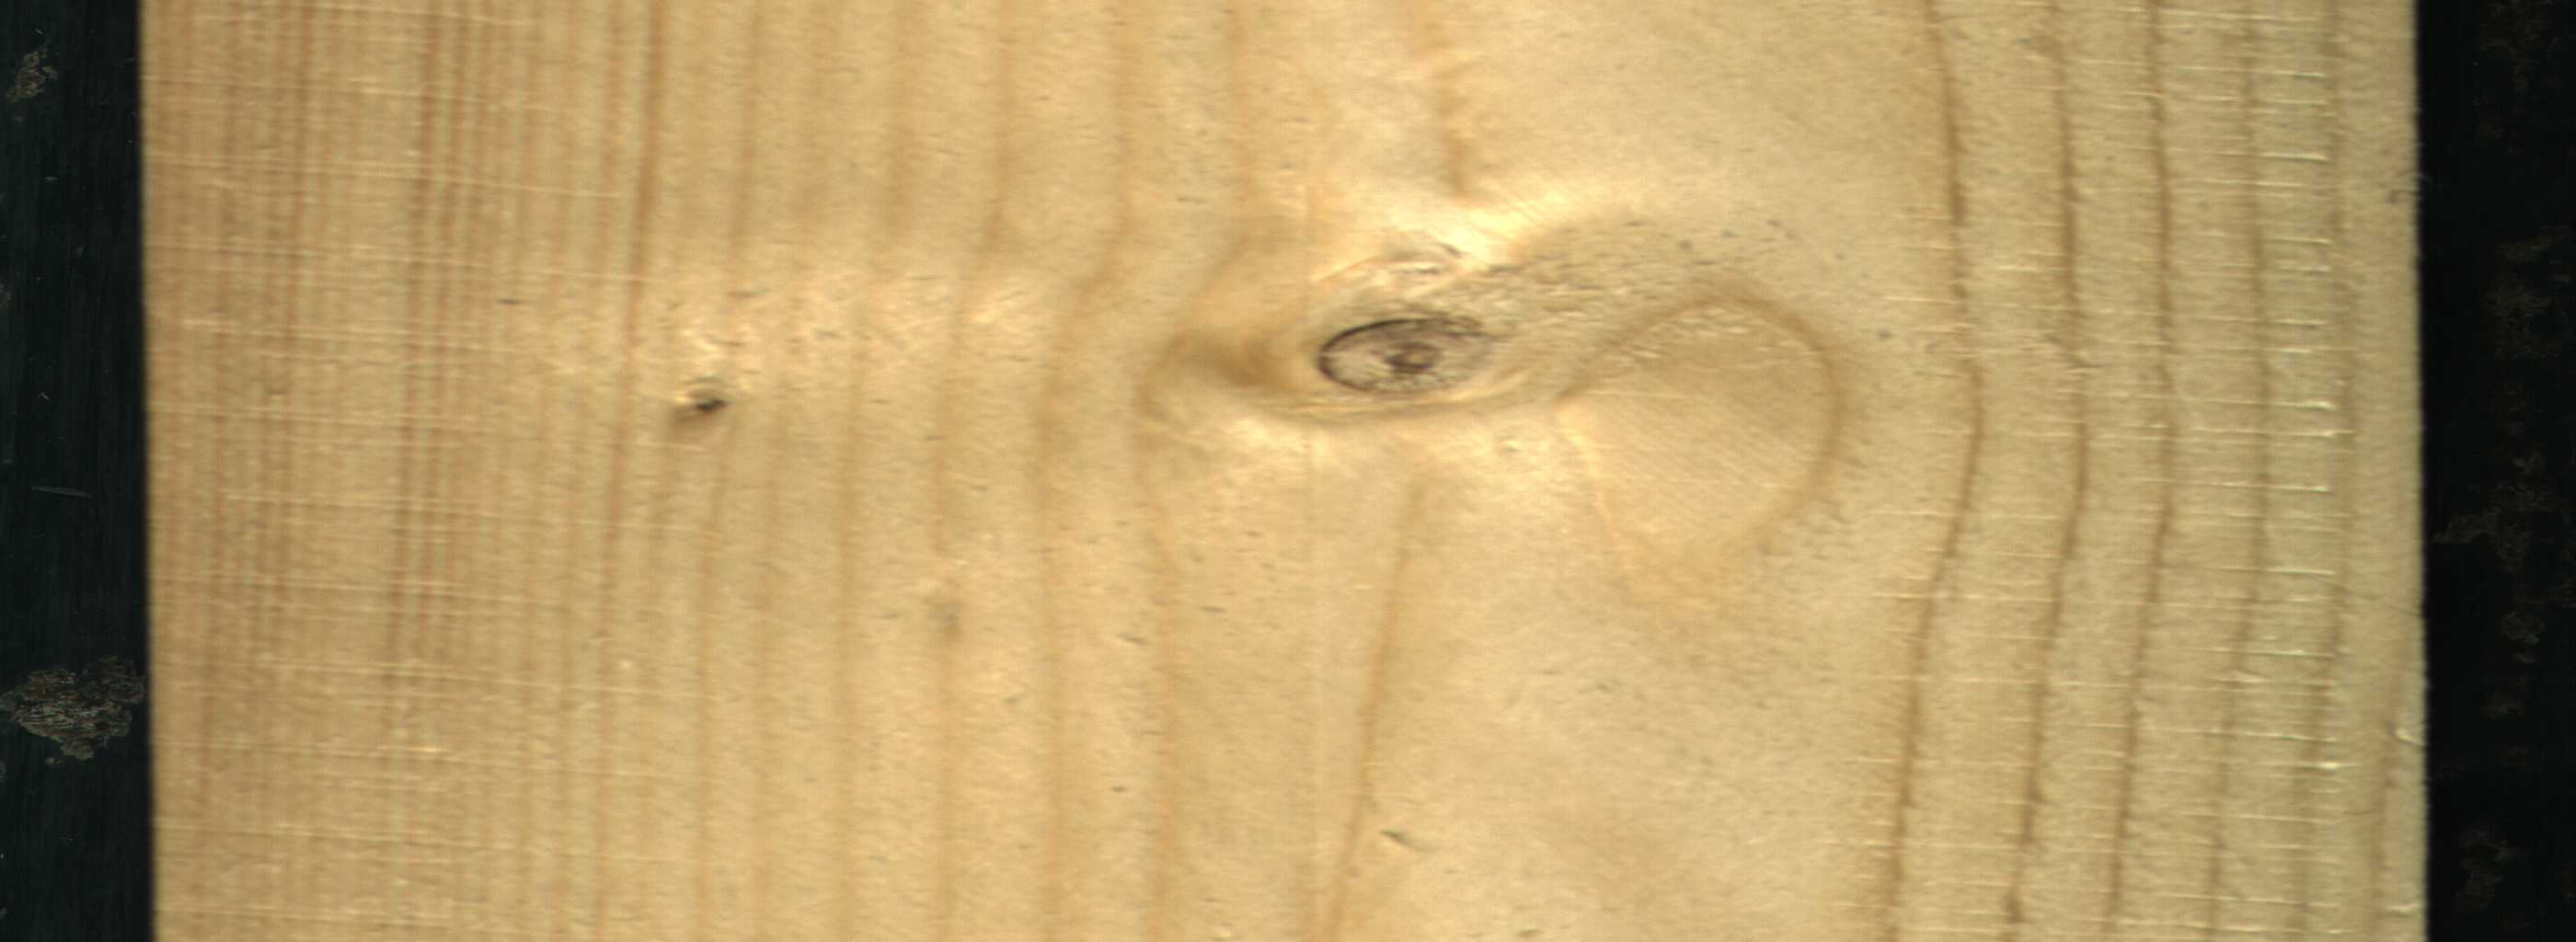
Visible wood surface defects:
Live_Knot
Live_Knot